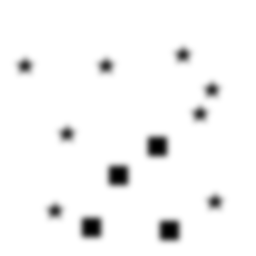
Squares: 4
Triangles: 0
Stars: 8
Total shapes: 12